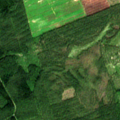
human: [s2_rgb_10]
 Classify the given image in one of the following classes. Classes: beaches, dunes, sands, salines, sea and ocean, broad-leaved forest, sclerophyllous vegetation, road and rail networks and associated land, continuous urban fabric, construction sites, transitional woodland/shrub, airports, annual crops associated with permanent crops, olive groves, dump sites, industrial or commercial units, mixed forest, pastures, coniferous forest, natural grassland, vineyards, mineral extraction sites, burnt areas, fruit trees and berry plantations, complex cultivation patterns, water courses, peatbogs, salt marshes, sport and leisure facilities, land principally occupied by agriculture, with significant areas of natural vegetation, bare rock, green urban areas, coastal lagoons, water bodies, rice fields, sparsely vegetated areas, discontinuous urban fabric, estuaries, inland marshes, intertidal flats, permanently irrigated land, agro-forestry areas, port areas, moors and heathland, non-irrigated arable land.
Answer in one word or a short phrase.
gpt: non-irrigated arable land, coniferous forest, mixed forest, transitional woodland/shrub